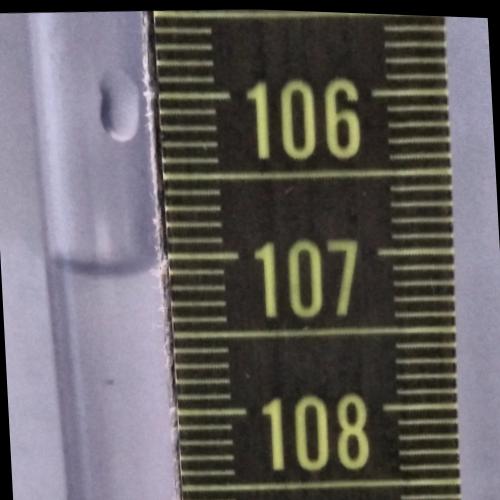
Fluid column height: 107.1 cm